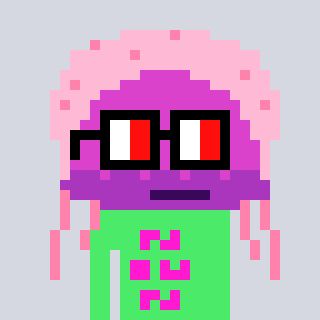
a pixel art character with square glasses with black frames and red eyes, a jellyfish-shaped head and a teal-colored body on a cool background